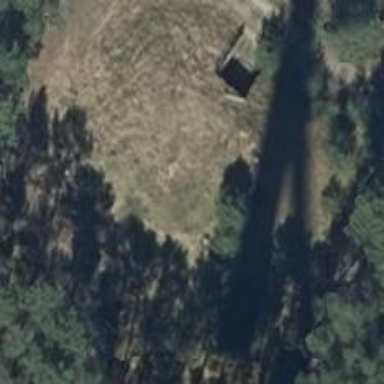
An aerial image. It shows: Military bunker.